Field crop: maize
Growth stage: 2
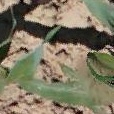
Species: maize